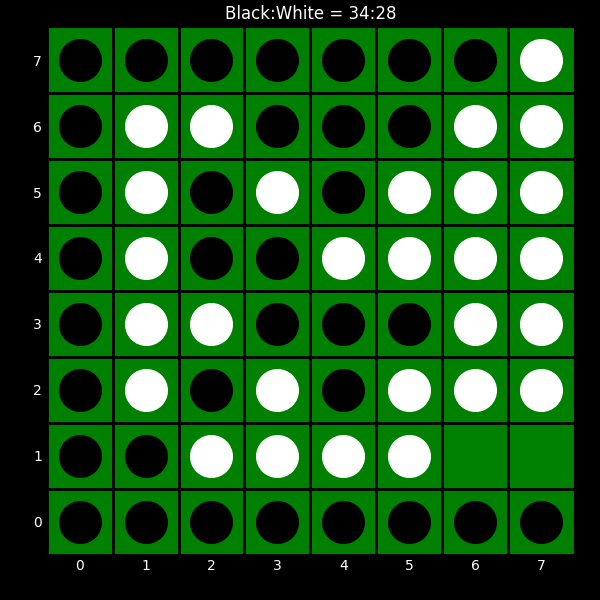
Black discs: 34
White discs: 28